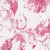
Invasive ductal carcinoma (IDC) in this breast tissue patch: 0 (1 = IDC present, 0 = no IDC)